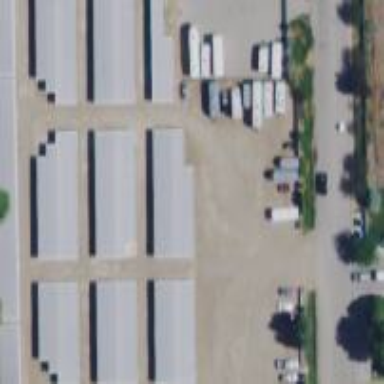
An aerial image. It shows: Area designated for garages used for storage rental.